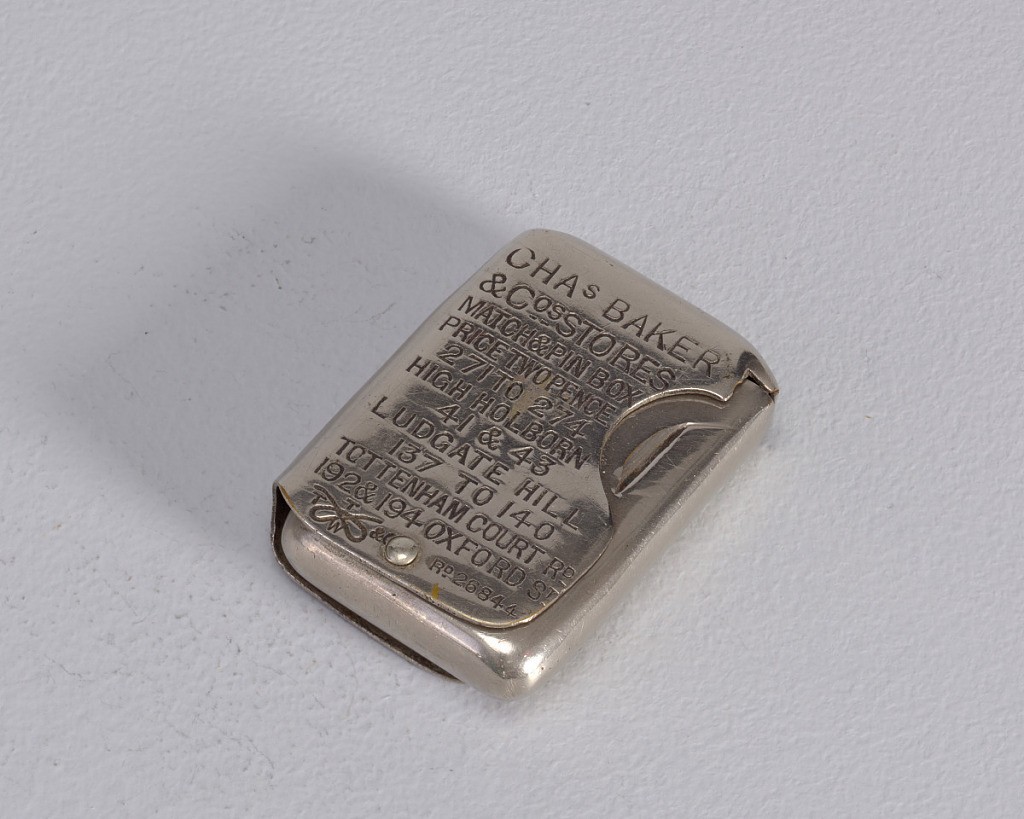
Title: "Charles Baker & Company's Stores: Match & Pin Box"
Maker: Thomas Turner & Company
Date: ca. 1885
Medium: Plated metal
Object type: Matchsafe
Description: Rectangular, curved corners and sides, the front inscribed "CHAs BAKER & Cos Stores, Match & Pin Box, Price Two Pence, 271 to 274 High Holborn, 41 & 43 Ludgate Hill, 137 to 140 Tottenham Court Rd St.  [T.Turner's manufacturer's trademark stamped on lower left; Rd. 26844 on lower right.] Reverse inscribed "Gentlemens & Boys Superior Clothing, Hosiery, Shirts, Hats, Boots & C. 25 Per Cent Under Usual London Prices to Keep Pace with the Civil Service Stores." Interior match container revealed when inscribed exterior sheath is pulled open at side; both exterior and interior pivot on attached pin at bottom center. Striker recessed on side.